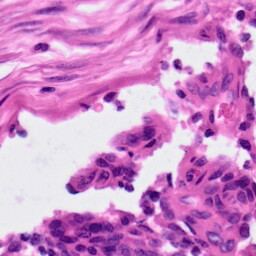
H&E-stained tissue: Ovarian